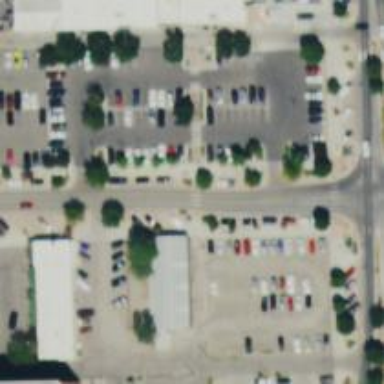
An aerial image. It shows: Parking space is available.